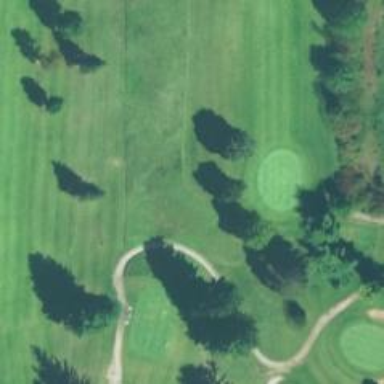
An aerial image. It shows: Service road designated as golf cart path.